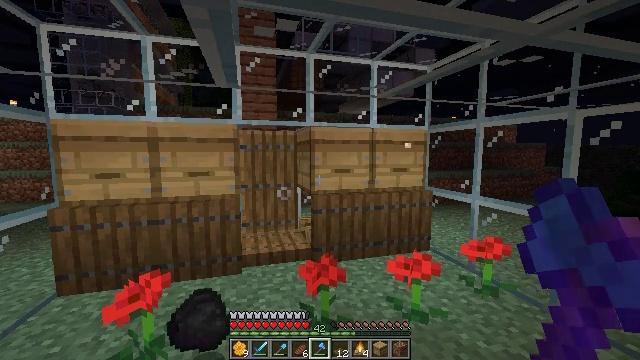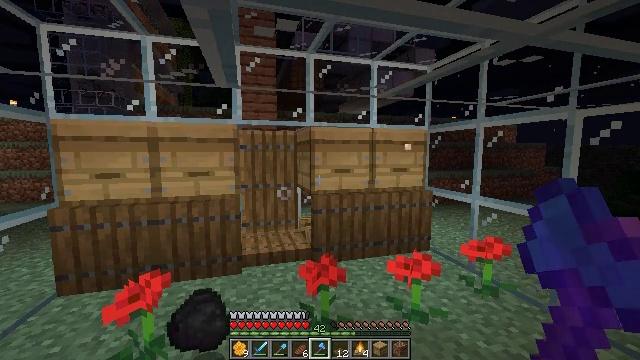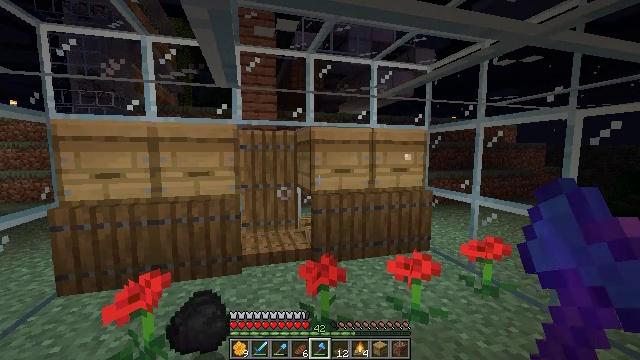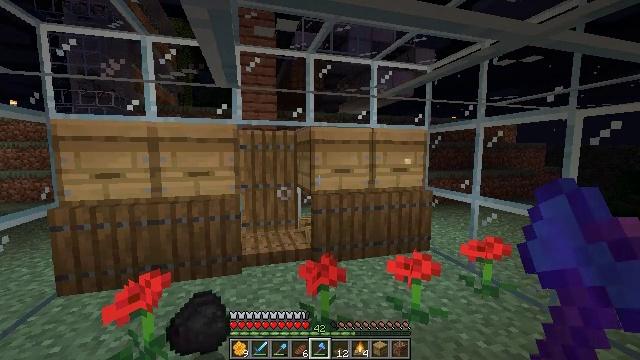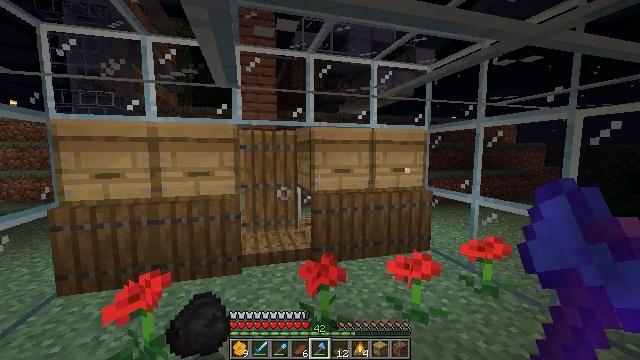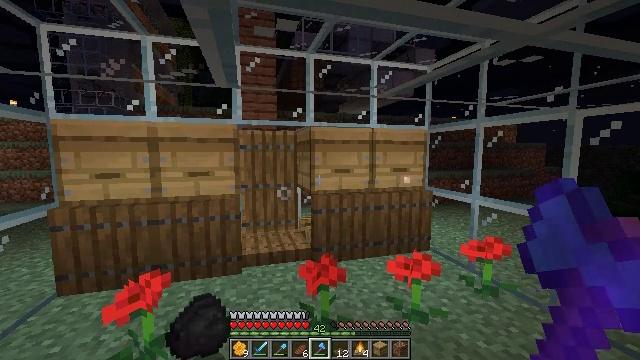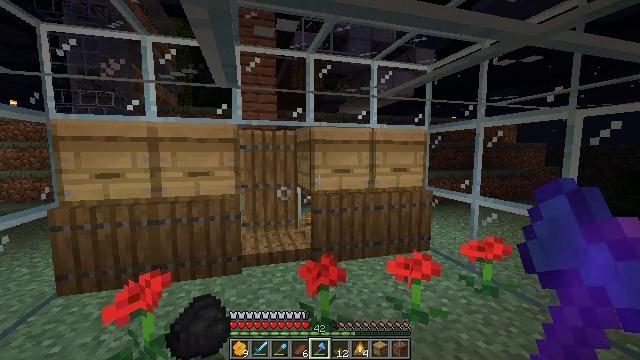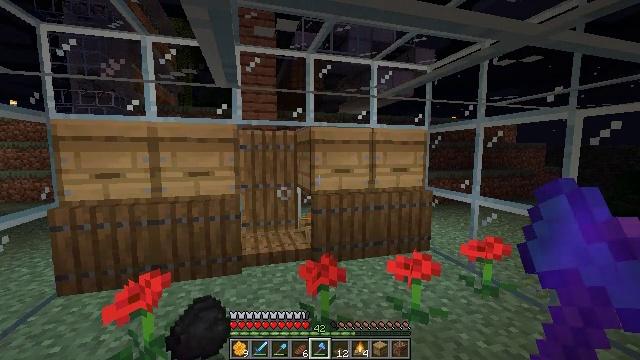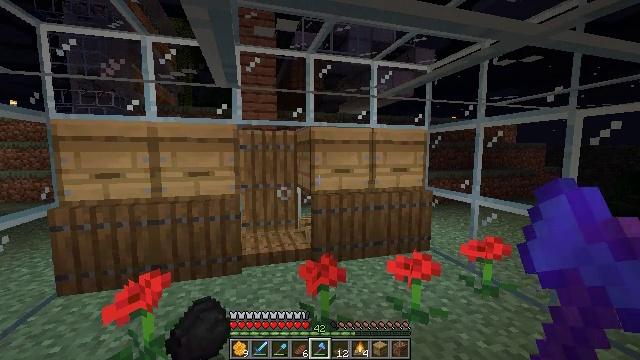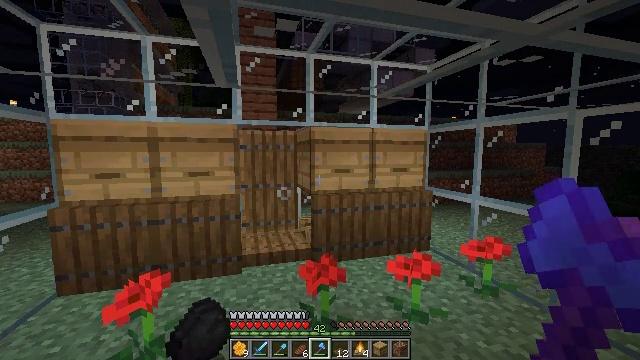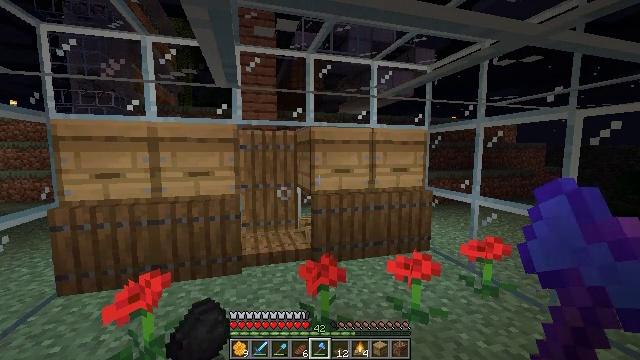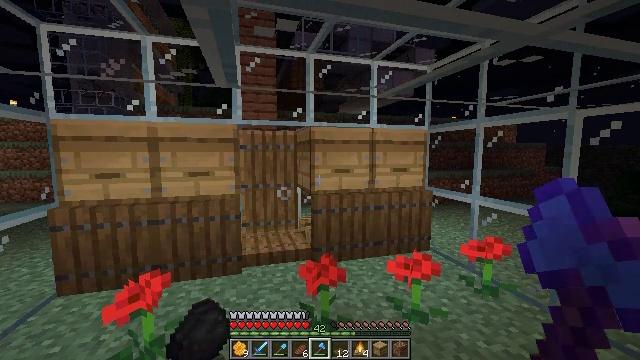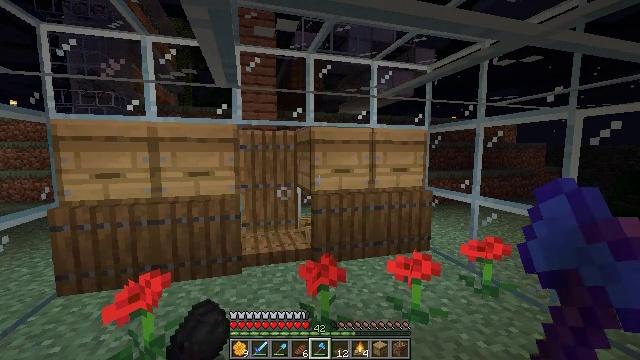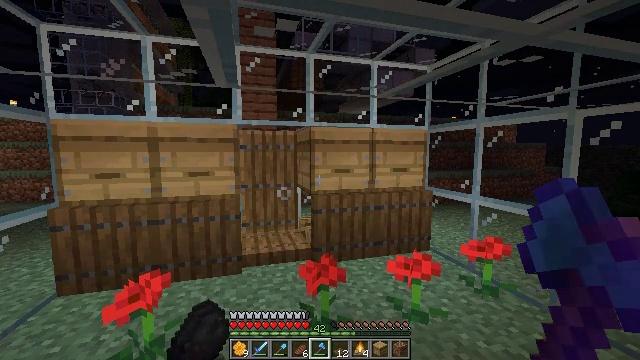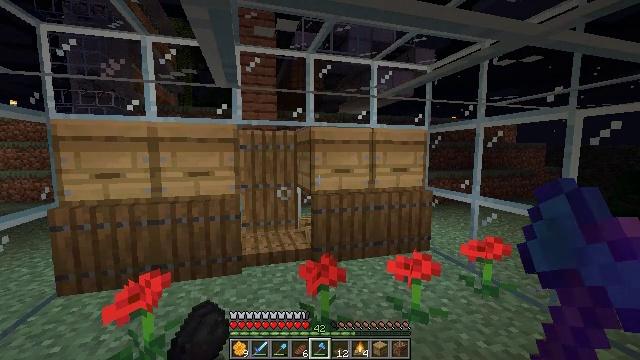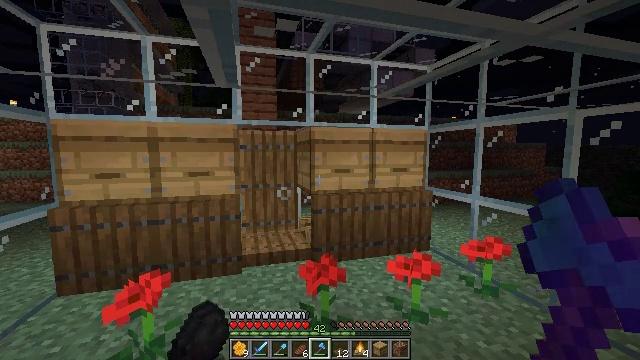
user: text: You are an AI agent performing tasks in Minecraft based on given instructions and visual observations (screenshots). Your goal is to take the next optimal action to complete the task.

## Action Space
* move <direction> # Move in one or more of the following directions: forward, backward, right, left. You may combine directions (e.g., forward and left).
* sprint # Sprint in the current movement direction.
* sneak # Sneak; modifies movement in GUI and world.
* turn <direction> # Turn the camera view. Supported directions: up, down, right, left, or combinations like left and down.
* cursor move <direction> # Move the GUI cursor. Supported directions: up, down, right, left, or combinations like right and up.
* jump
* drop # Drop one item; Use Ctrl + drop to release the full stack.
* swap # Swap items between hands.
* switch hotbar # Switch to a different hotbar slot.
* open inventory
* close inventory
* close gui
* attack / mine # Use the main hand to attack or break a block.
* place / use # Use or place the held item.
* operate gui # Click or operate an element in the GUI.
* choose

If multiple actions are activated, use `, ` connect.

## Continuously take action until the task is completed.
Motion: motion action
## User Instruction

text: Collect the beehive for bees.
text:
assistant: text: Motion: no_op
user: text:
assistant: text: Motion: no_op
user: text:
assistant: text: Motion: no_op
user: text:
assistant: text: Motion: no_op
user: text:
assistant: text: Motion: no_op
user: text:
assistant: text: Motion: no_op
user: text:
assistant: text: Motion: no_op
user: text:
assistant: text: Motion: no_op
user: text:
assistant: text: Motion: no_op
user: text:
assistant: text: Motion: no_op
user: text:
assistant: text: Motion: no_op
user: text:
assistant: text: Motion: no_op
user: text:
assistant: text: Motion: no_op
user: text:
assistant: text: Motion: no_op
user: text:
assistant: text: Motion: no_op
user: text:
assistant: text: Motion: no_op
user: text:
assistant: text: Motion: no_op
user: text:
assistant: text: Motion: no_op
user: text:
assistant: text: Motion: no_op
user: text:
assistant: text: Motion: no_op
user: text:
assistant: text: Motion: no_op
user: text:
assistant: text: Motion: no_op
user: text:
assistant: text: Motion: no_op
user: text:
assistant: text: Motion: no_op
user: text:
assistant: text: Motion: no_op
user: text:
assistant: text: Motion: no_op
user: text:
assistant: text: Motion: no_op
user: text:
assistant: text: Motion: no_op
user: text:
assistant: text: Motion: no_op
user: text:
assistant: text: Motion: no_op